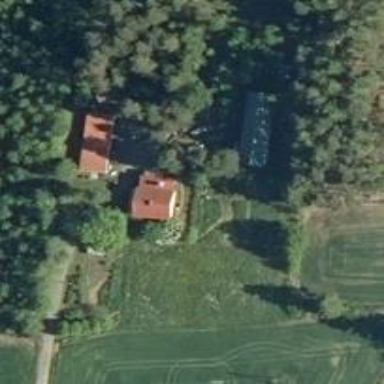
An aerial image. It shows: Farm.